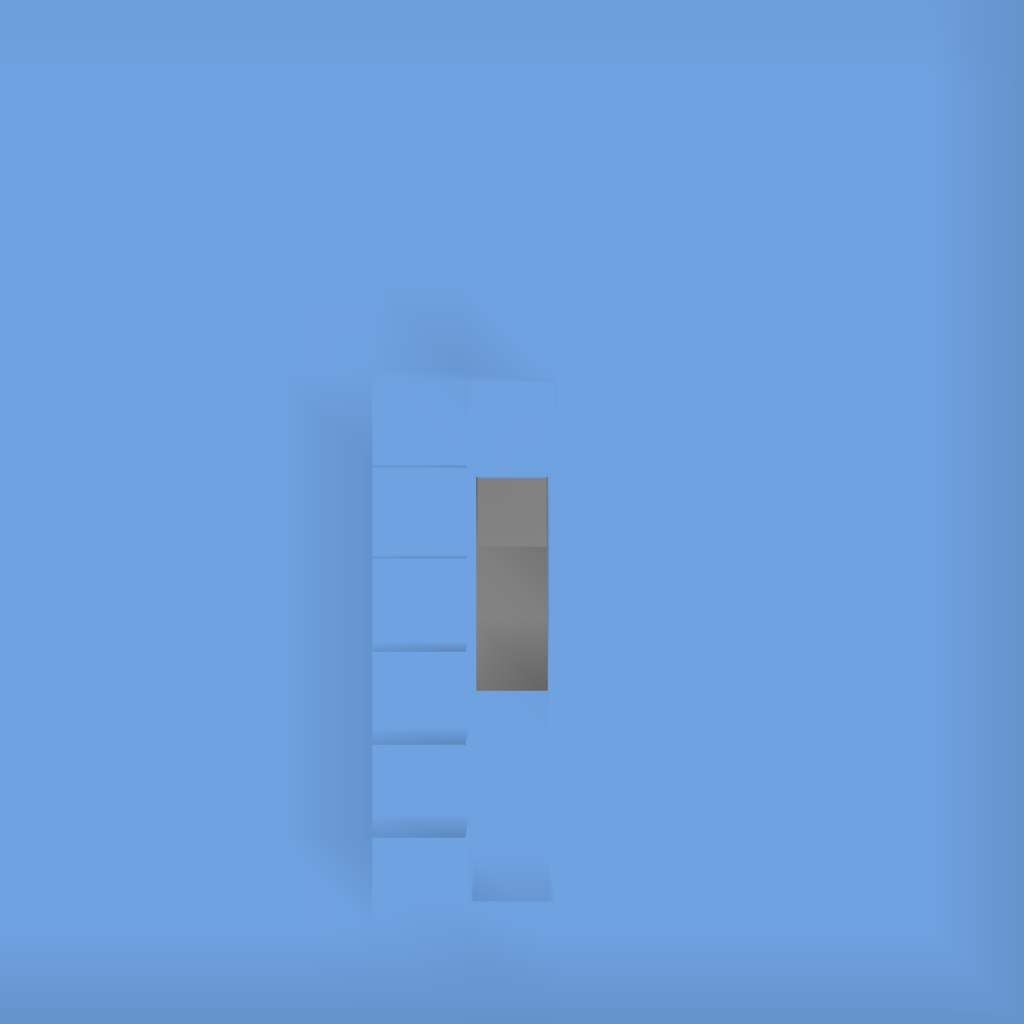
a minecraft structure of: Salvage and Attack Submarine Nautilus bad low quality